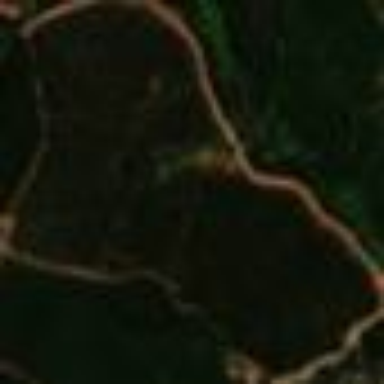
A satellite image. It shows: Plantation of evergreen needle-leaved forest.